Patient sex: F
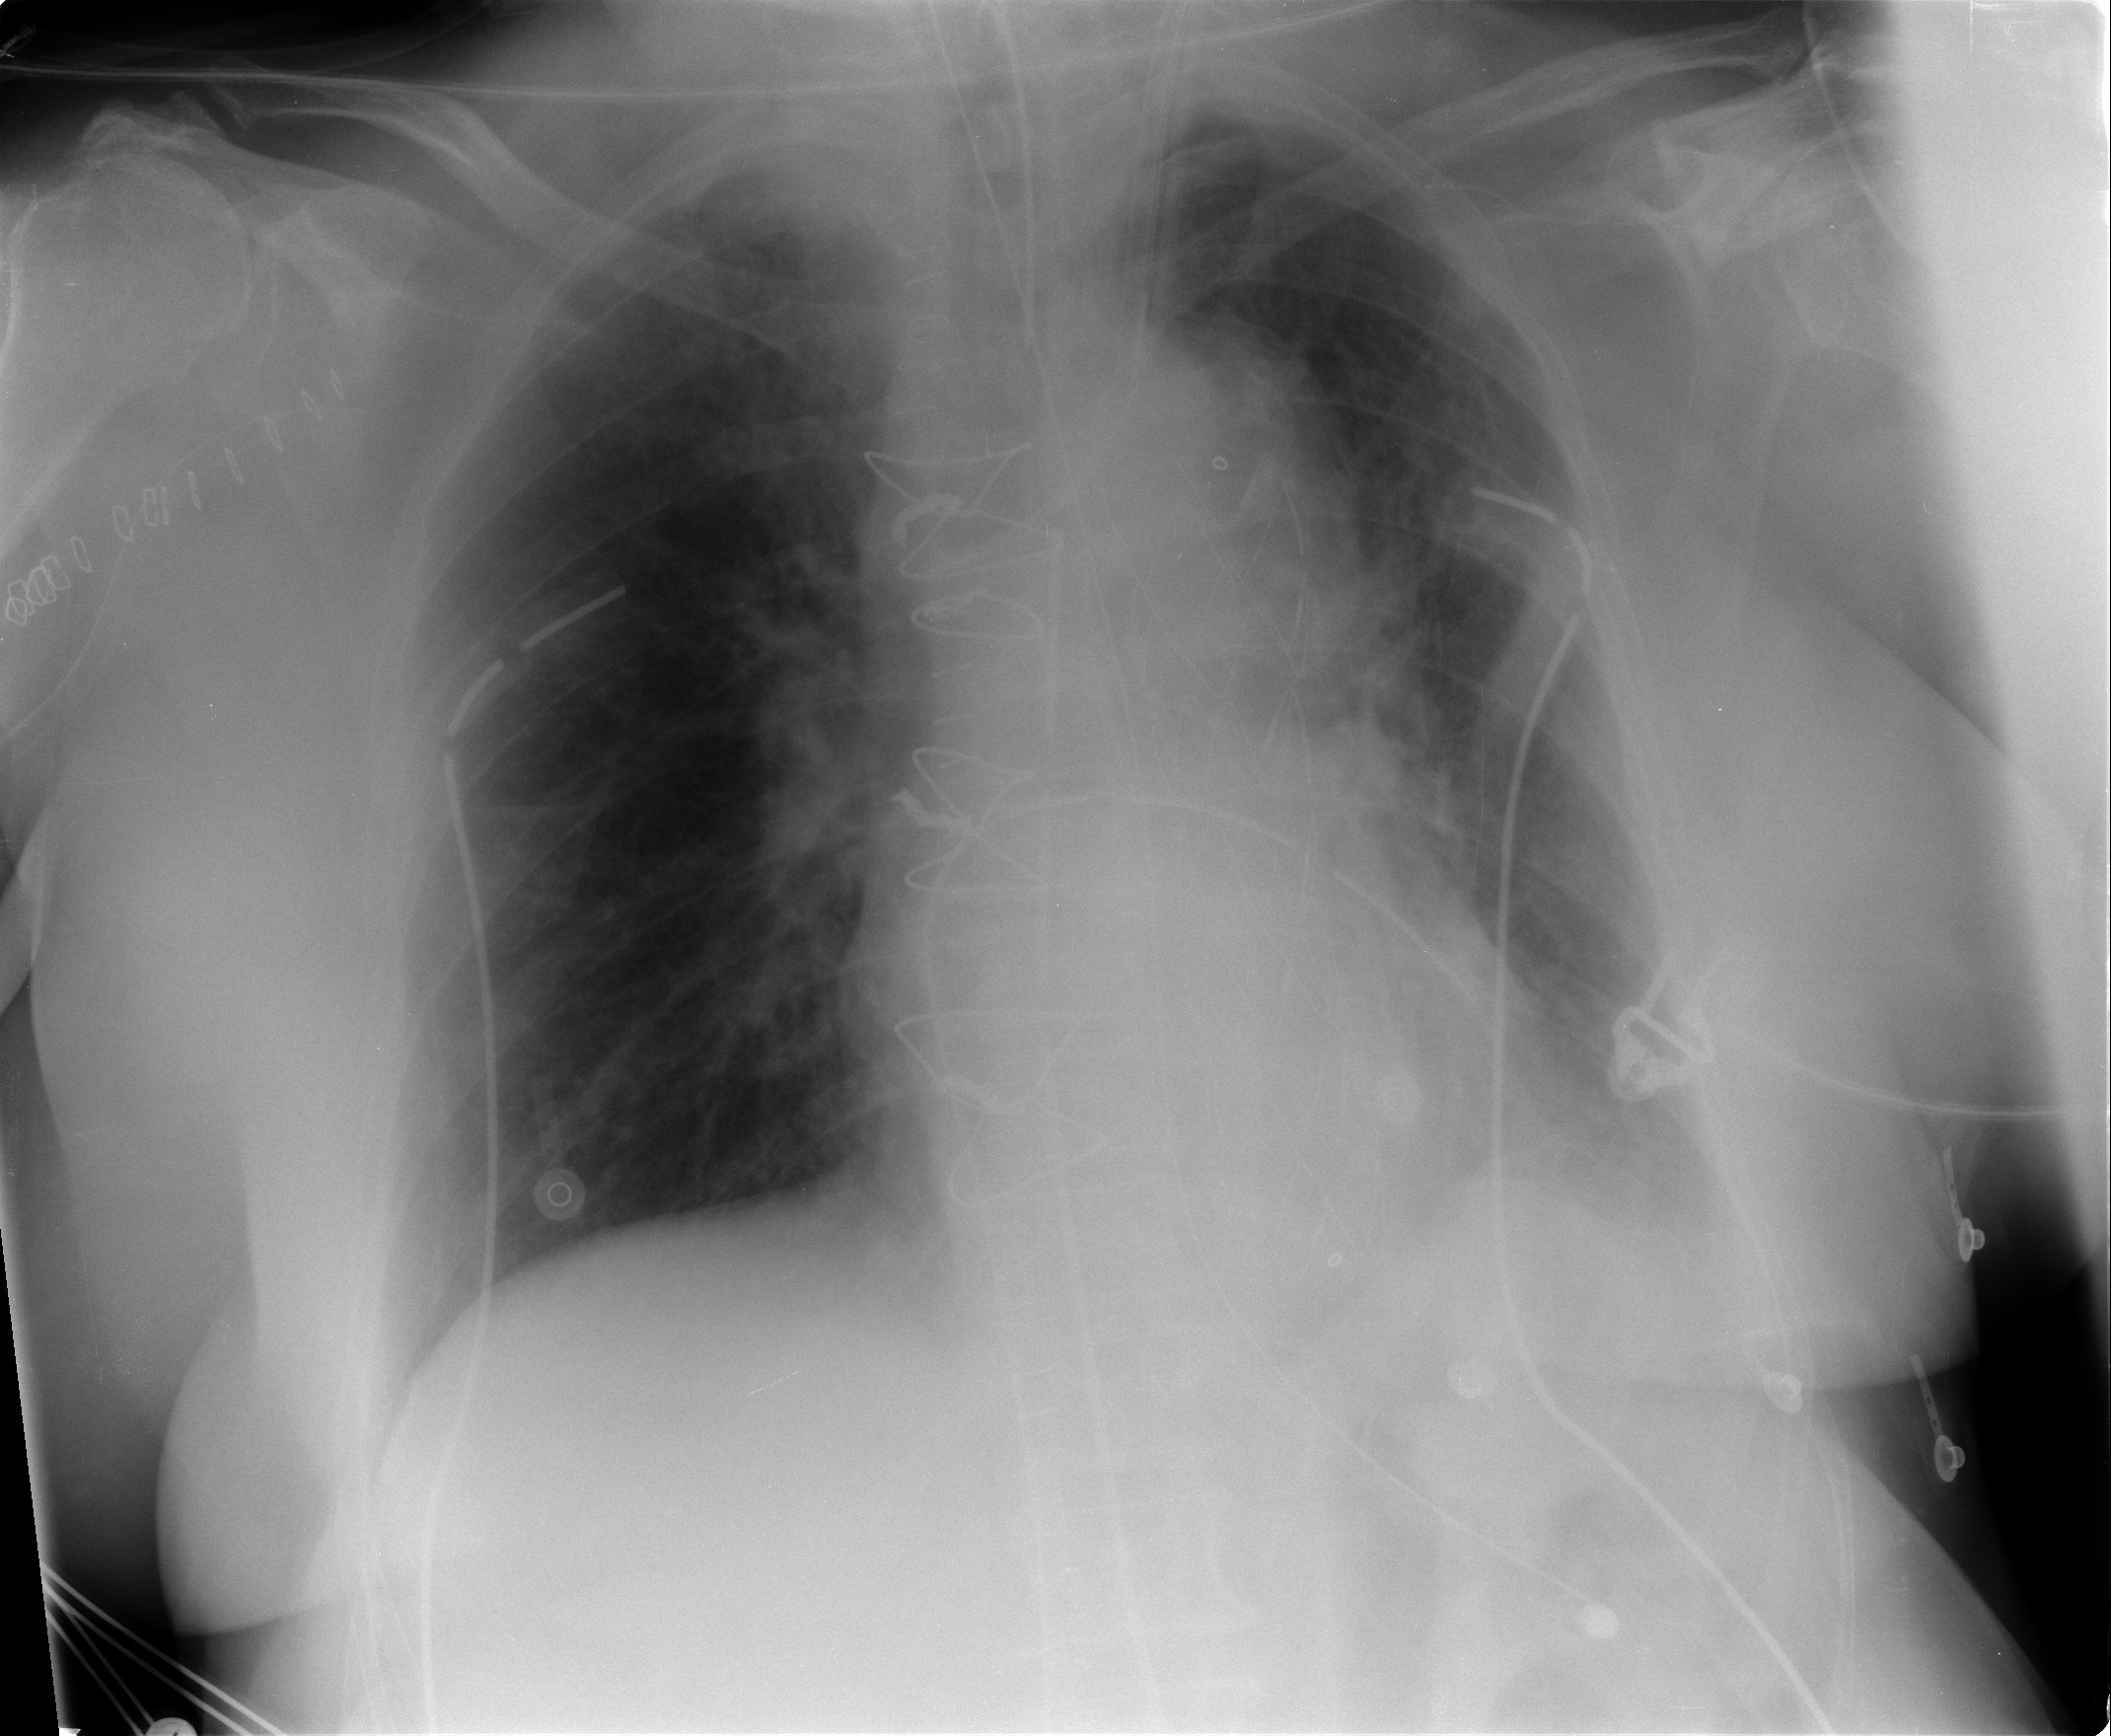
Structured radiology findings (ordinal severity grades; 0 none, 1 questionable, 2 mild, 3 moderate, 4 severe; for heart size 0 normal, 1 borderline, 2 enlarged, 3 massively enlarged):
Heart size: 0
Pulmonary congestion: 1
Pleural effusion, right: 0
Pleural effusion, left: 2
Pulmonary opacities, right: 0
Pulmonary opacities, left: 0
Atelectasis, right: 0
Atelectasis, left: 2